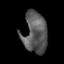
Tissue: prostate
Cell type: Fibroblasts
Senescence score: 0.7974
Nuclear area (px): 951
Mean DAPI intensity: 89.393